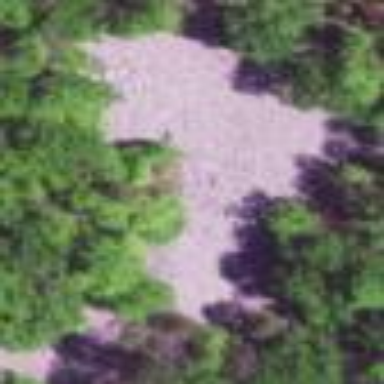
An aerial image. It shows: Natural scree.